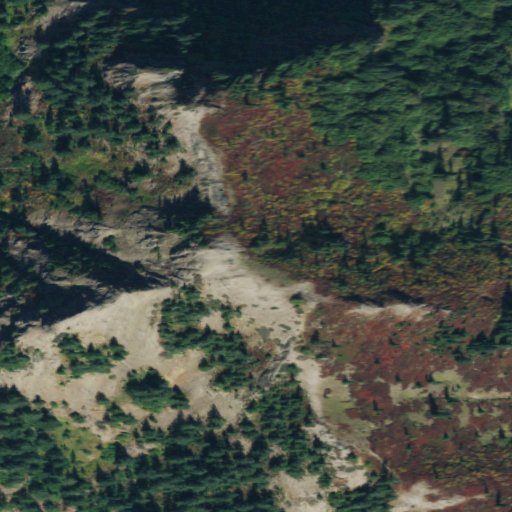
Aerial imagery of mountain in Washington named Dark Mountain containing shrub and evergreen forest